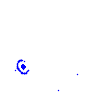
Particle: pion